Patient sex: F
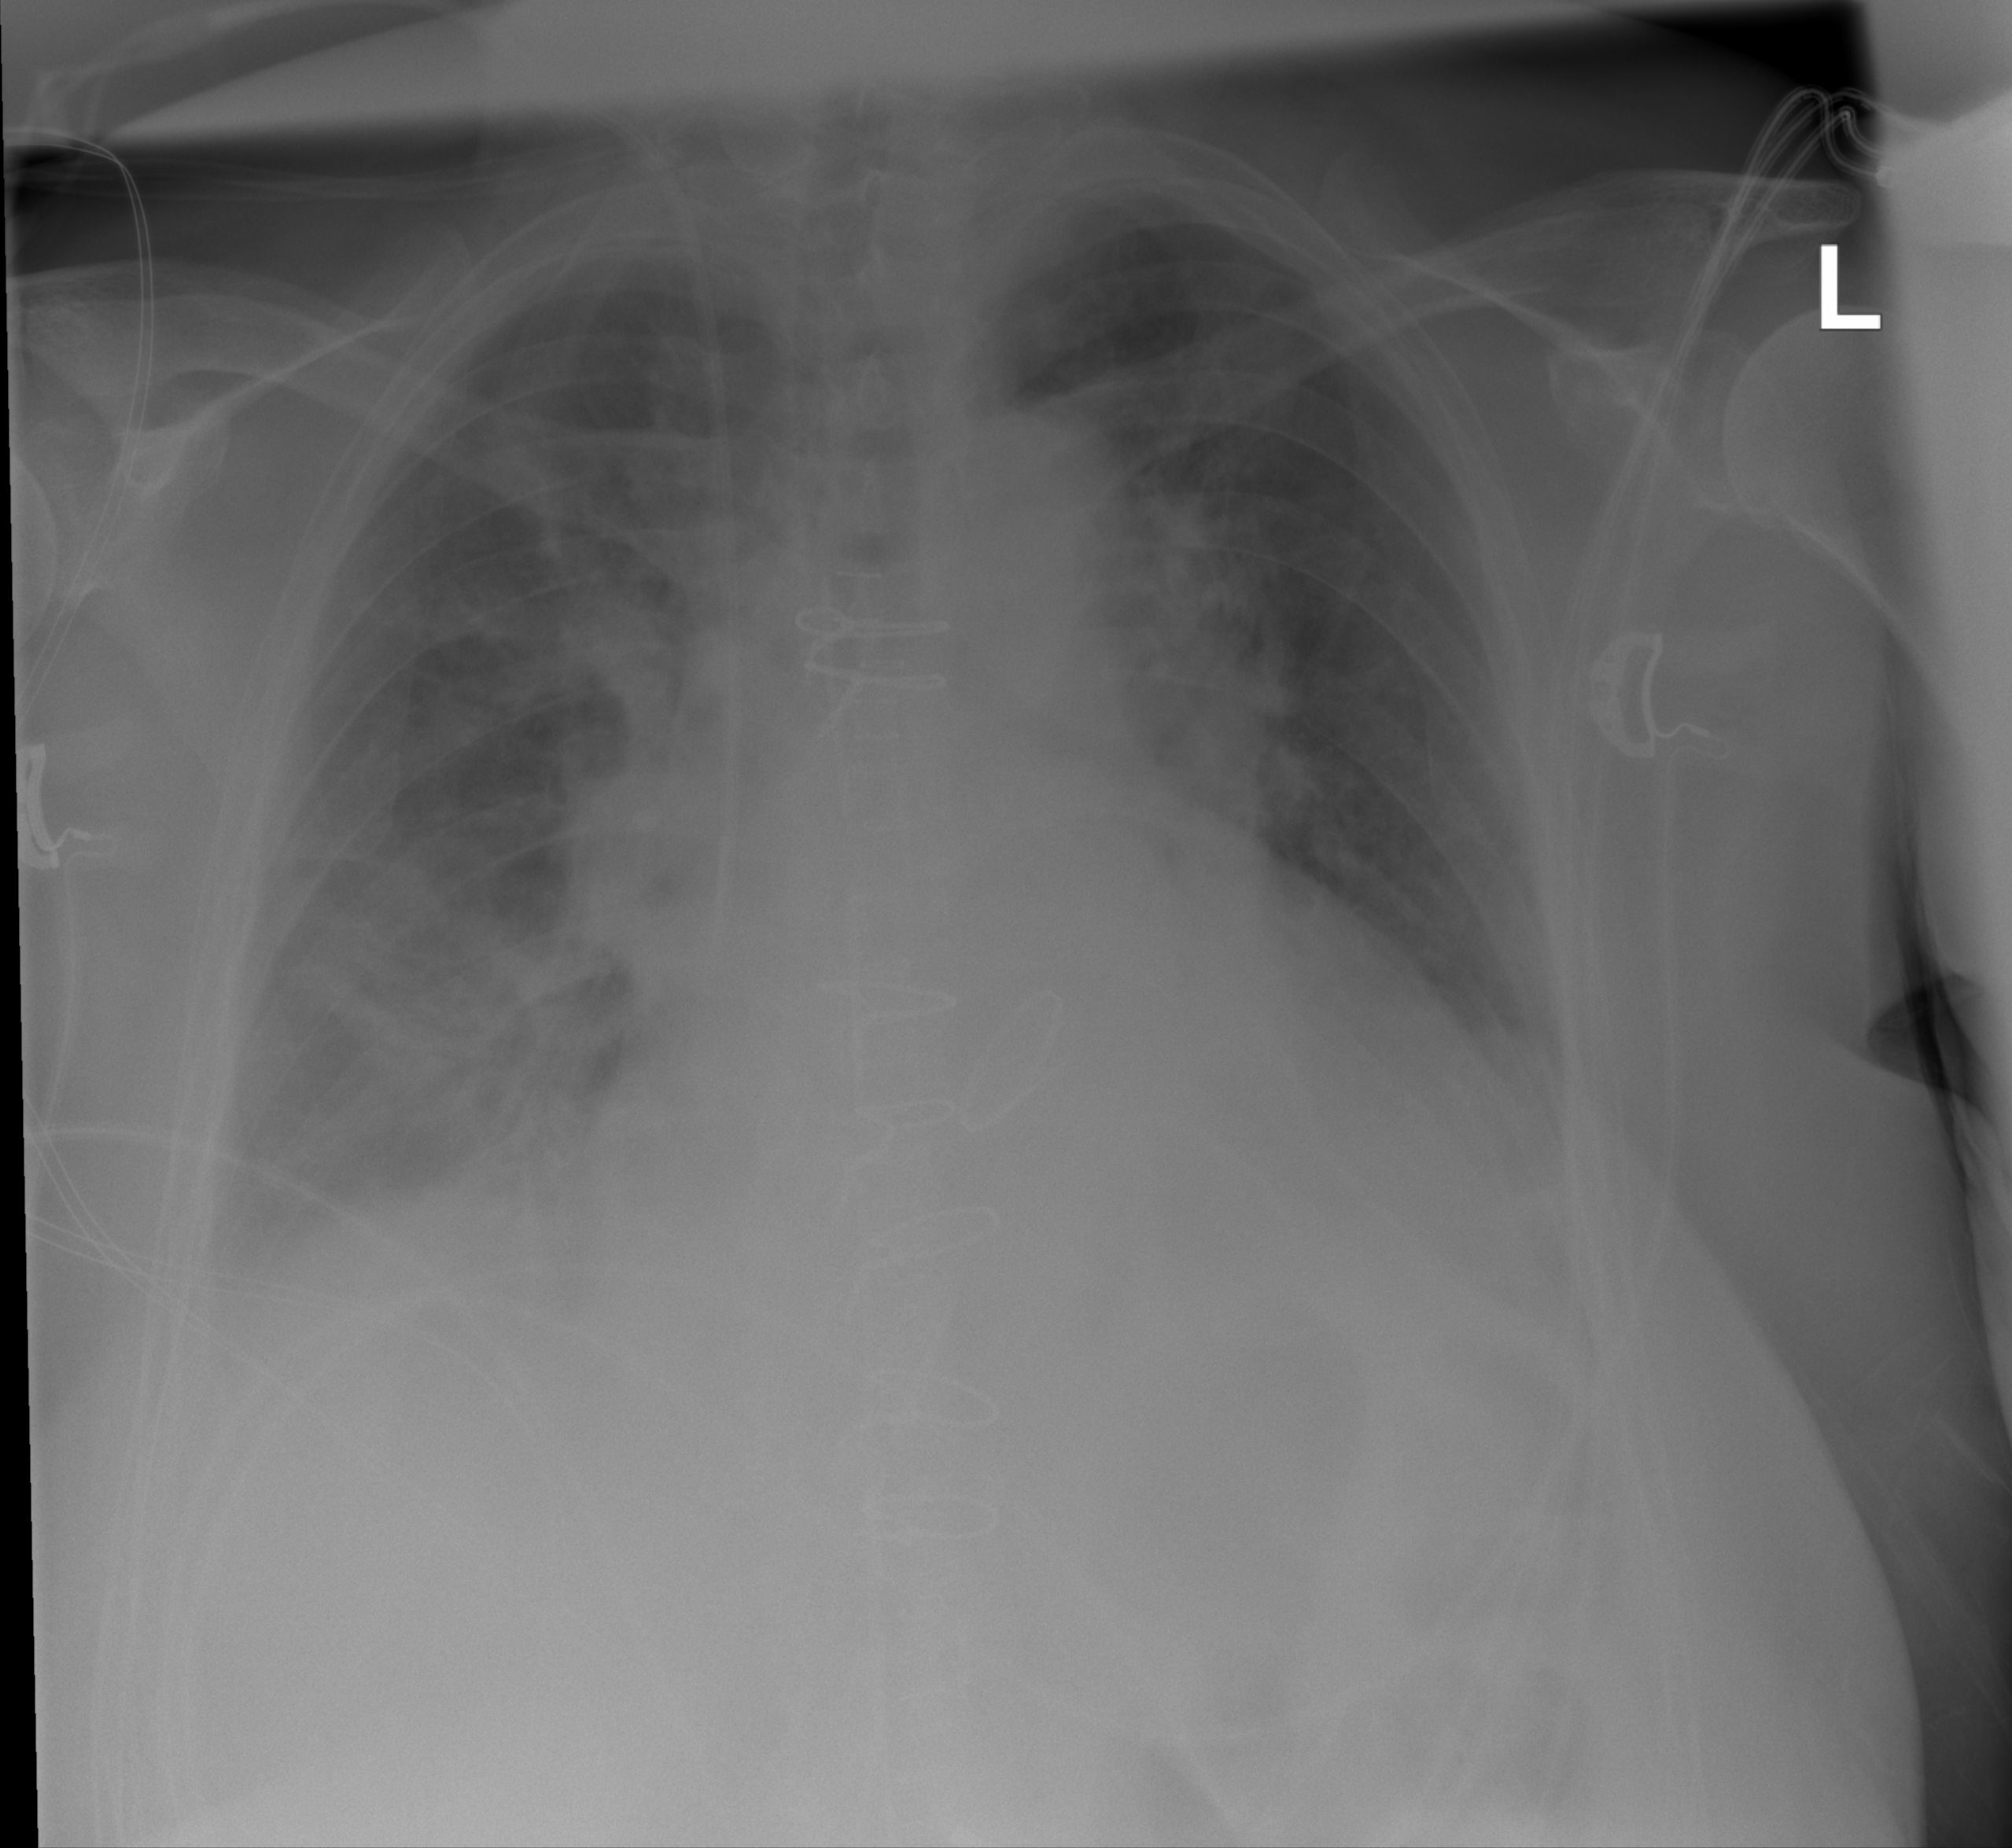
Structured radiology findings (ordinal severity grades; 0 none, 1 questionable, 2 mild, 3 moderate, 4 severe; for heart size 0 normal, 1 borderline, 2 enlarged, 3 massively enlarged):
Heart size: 2
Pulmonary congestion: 3
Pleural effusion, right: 2
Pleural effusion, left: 2
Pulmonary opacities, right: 2
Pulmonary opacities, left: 1
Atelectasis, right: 2
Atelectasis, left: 2